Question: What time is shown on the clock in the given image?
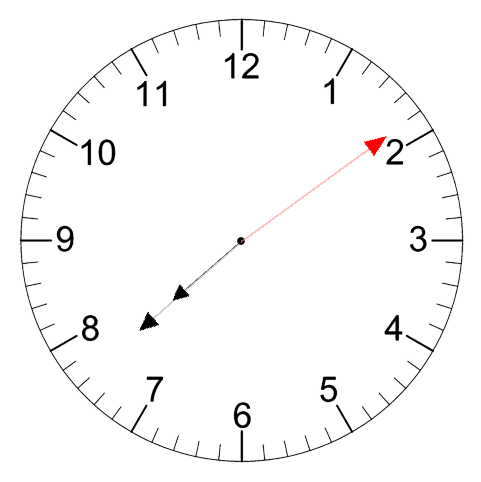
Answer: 07:38:09